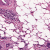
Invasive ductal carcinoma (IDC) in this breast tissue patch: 1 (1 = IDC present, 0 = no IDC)